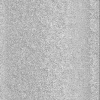
Atmospheric dust classification: dusty